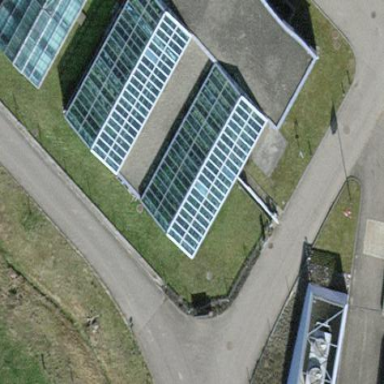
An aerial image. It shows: Greenhouse.